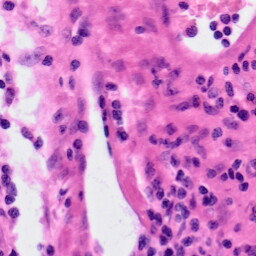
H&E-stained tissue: Colon